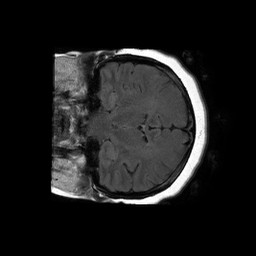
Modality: FLAIR
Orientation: coronal
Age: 43
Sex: female
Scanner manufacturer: philips
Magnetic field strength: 1.5 T
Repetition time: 6 s
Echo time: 0.12 s